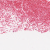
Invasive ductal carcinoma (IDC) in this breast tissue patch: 0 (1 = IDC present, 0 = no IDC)